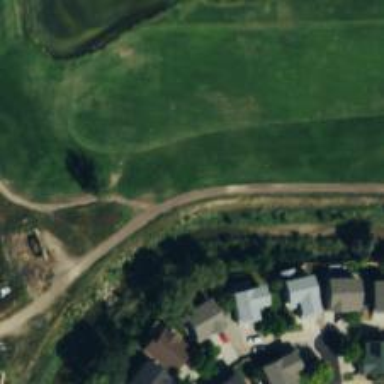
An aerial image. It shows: Golf cartpath that is also road path.